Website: macys
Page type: billing-address
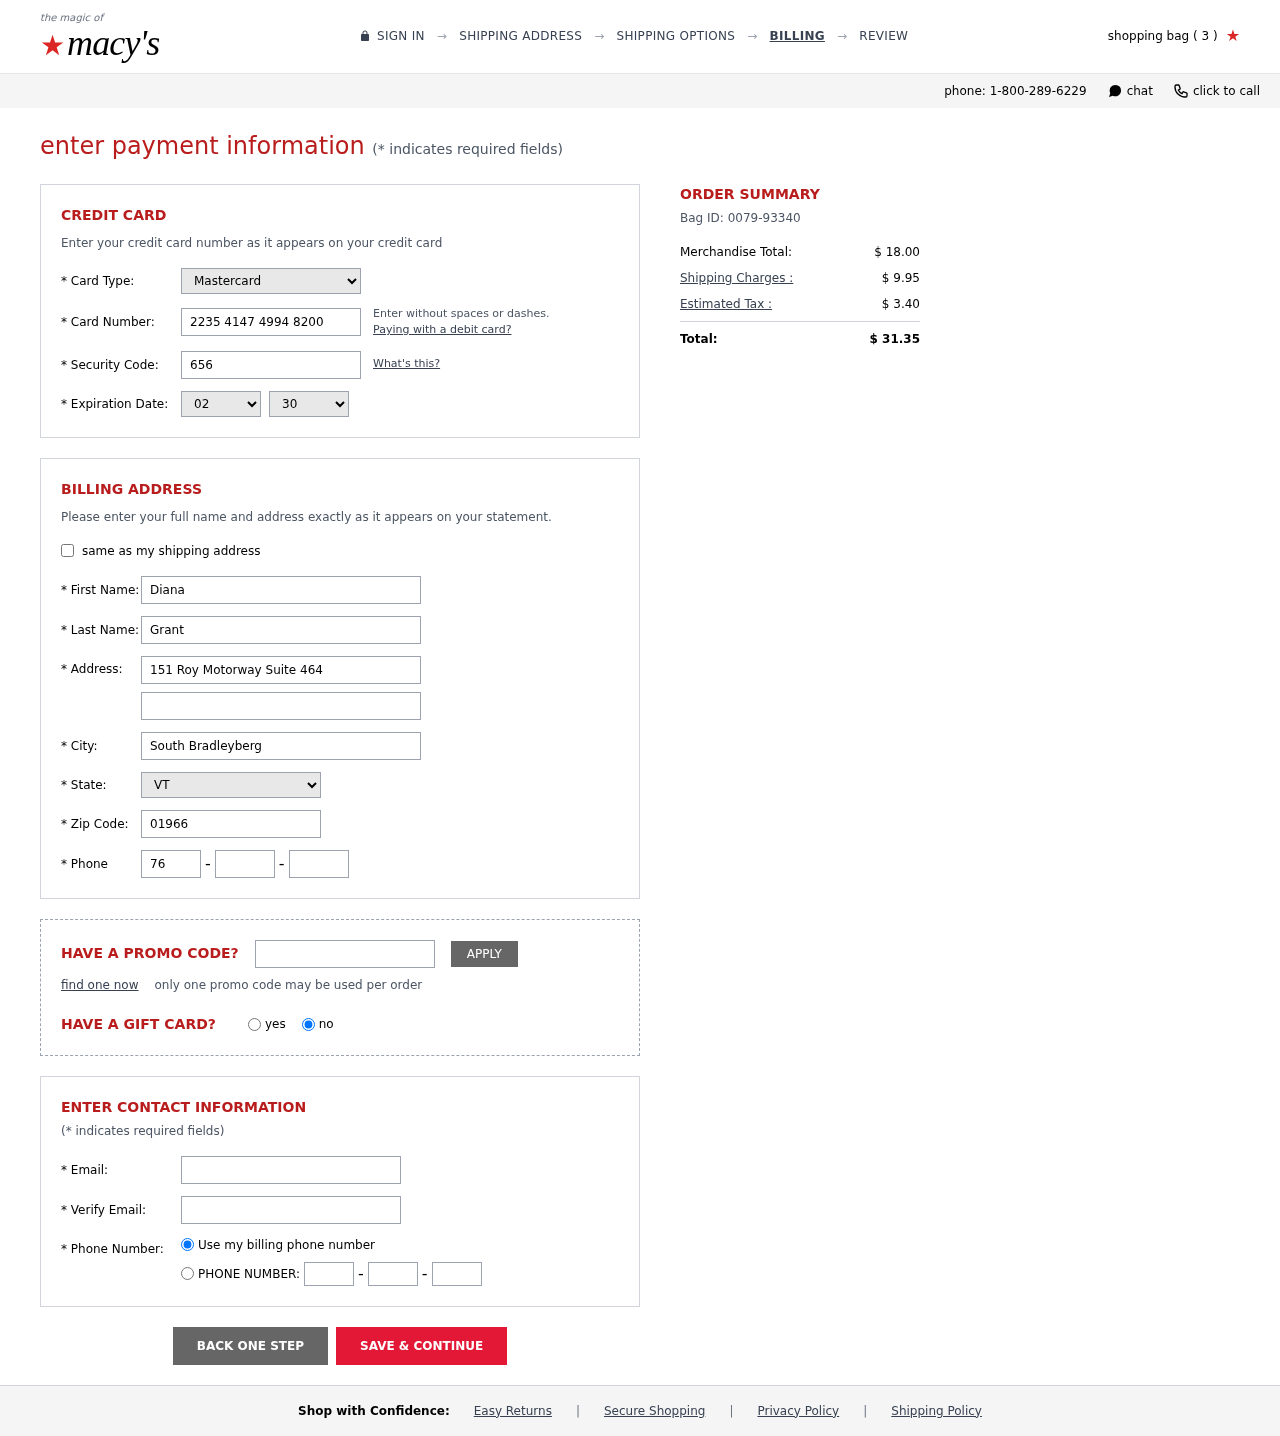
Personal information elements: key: PII_CARD_CVV
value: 656
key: PII_CARD_EXPIRY_MONTH
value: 02
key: PII_CARD_EXPIRY_YEAR
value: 30
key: PII_CARD_NUMBER
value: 2235 4147 4994 8200
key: PII_CARD_TYPE
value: Mastercard
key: PII_CITY
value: South Bradleyberg
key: PII_EMAIL
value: dgrant@gmail.com
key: PII_FIRSTNAME
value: Diana
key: PII_LASTNAME
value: Grant
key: PII_PHONE_AREA
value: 761
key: PII_PHONE_PREFIX
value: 700
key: PII_PHONE_SUFFIX
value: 4130
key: PII_POSTCODE
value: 01966
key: PII_STATE_ABBR
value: VT
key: PII_STREET
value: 151 Roy Motorway Suite 464
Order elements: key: ORDER_NUM_ITEMS
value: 3
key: ORDER_ID
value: Bag ID: 0079-93340
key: ORDER_SUBTOTAL
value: $ 18.00
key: ORDER_SHIPPING_COST
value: $ 9.95
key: ORDER_TAX
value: $ 3.40
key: ORDER_TOTAL
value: $ 31.35